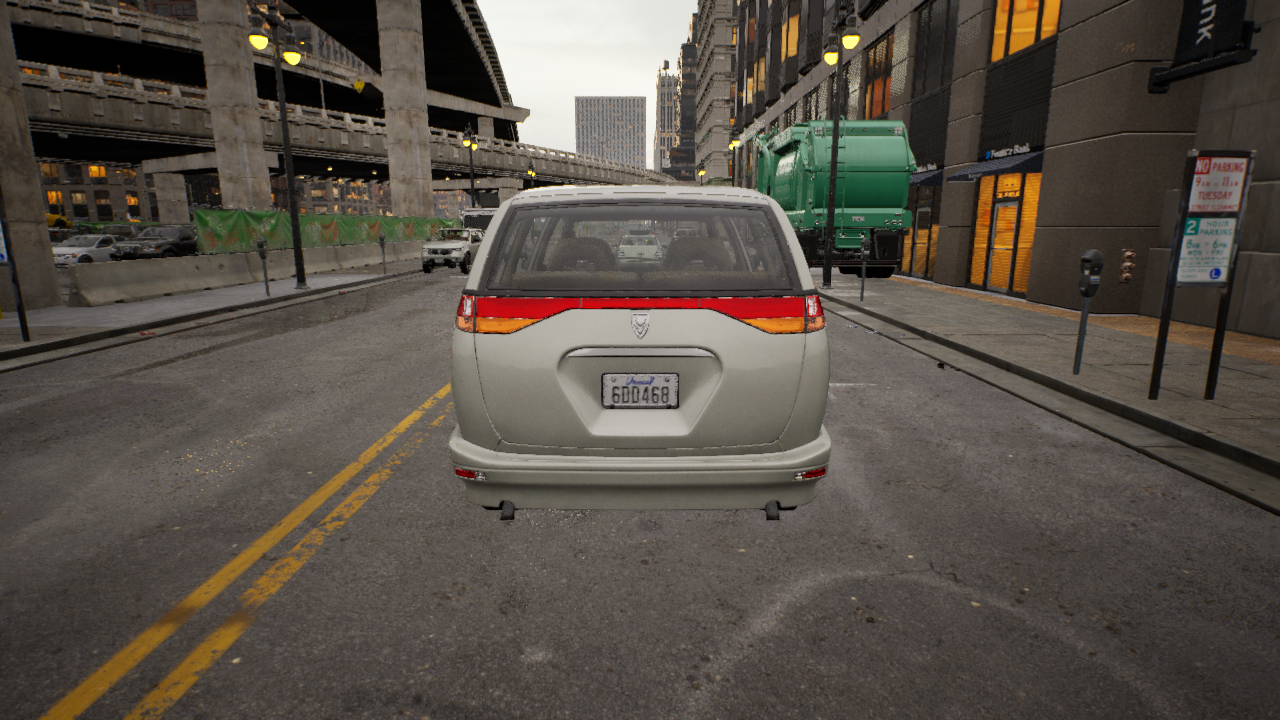
Venue: downtown
Lighting: golden hour
Vehicle rig: minivan